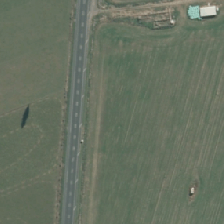
Land cover: shortrotation_cropland